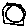
Label: hexagon